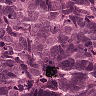
Metastatic tissue present: yes